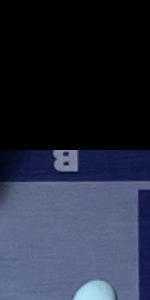
Label: Empty